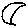
Label: moon